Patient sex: F
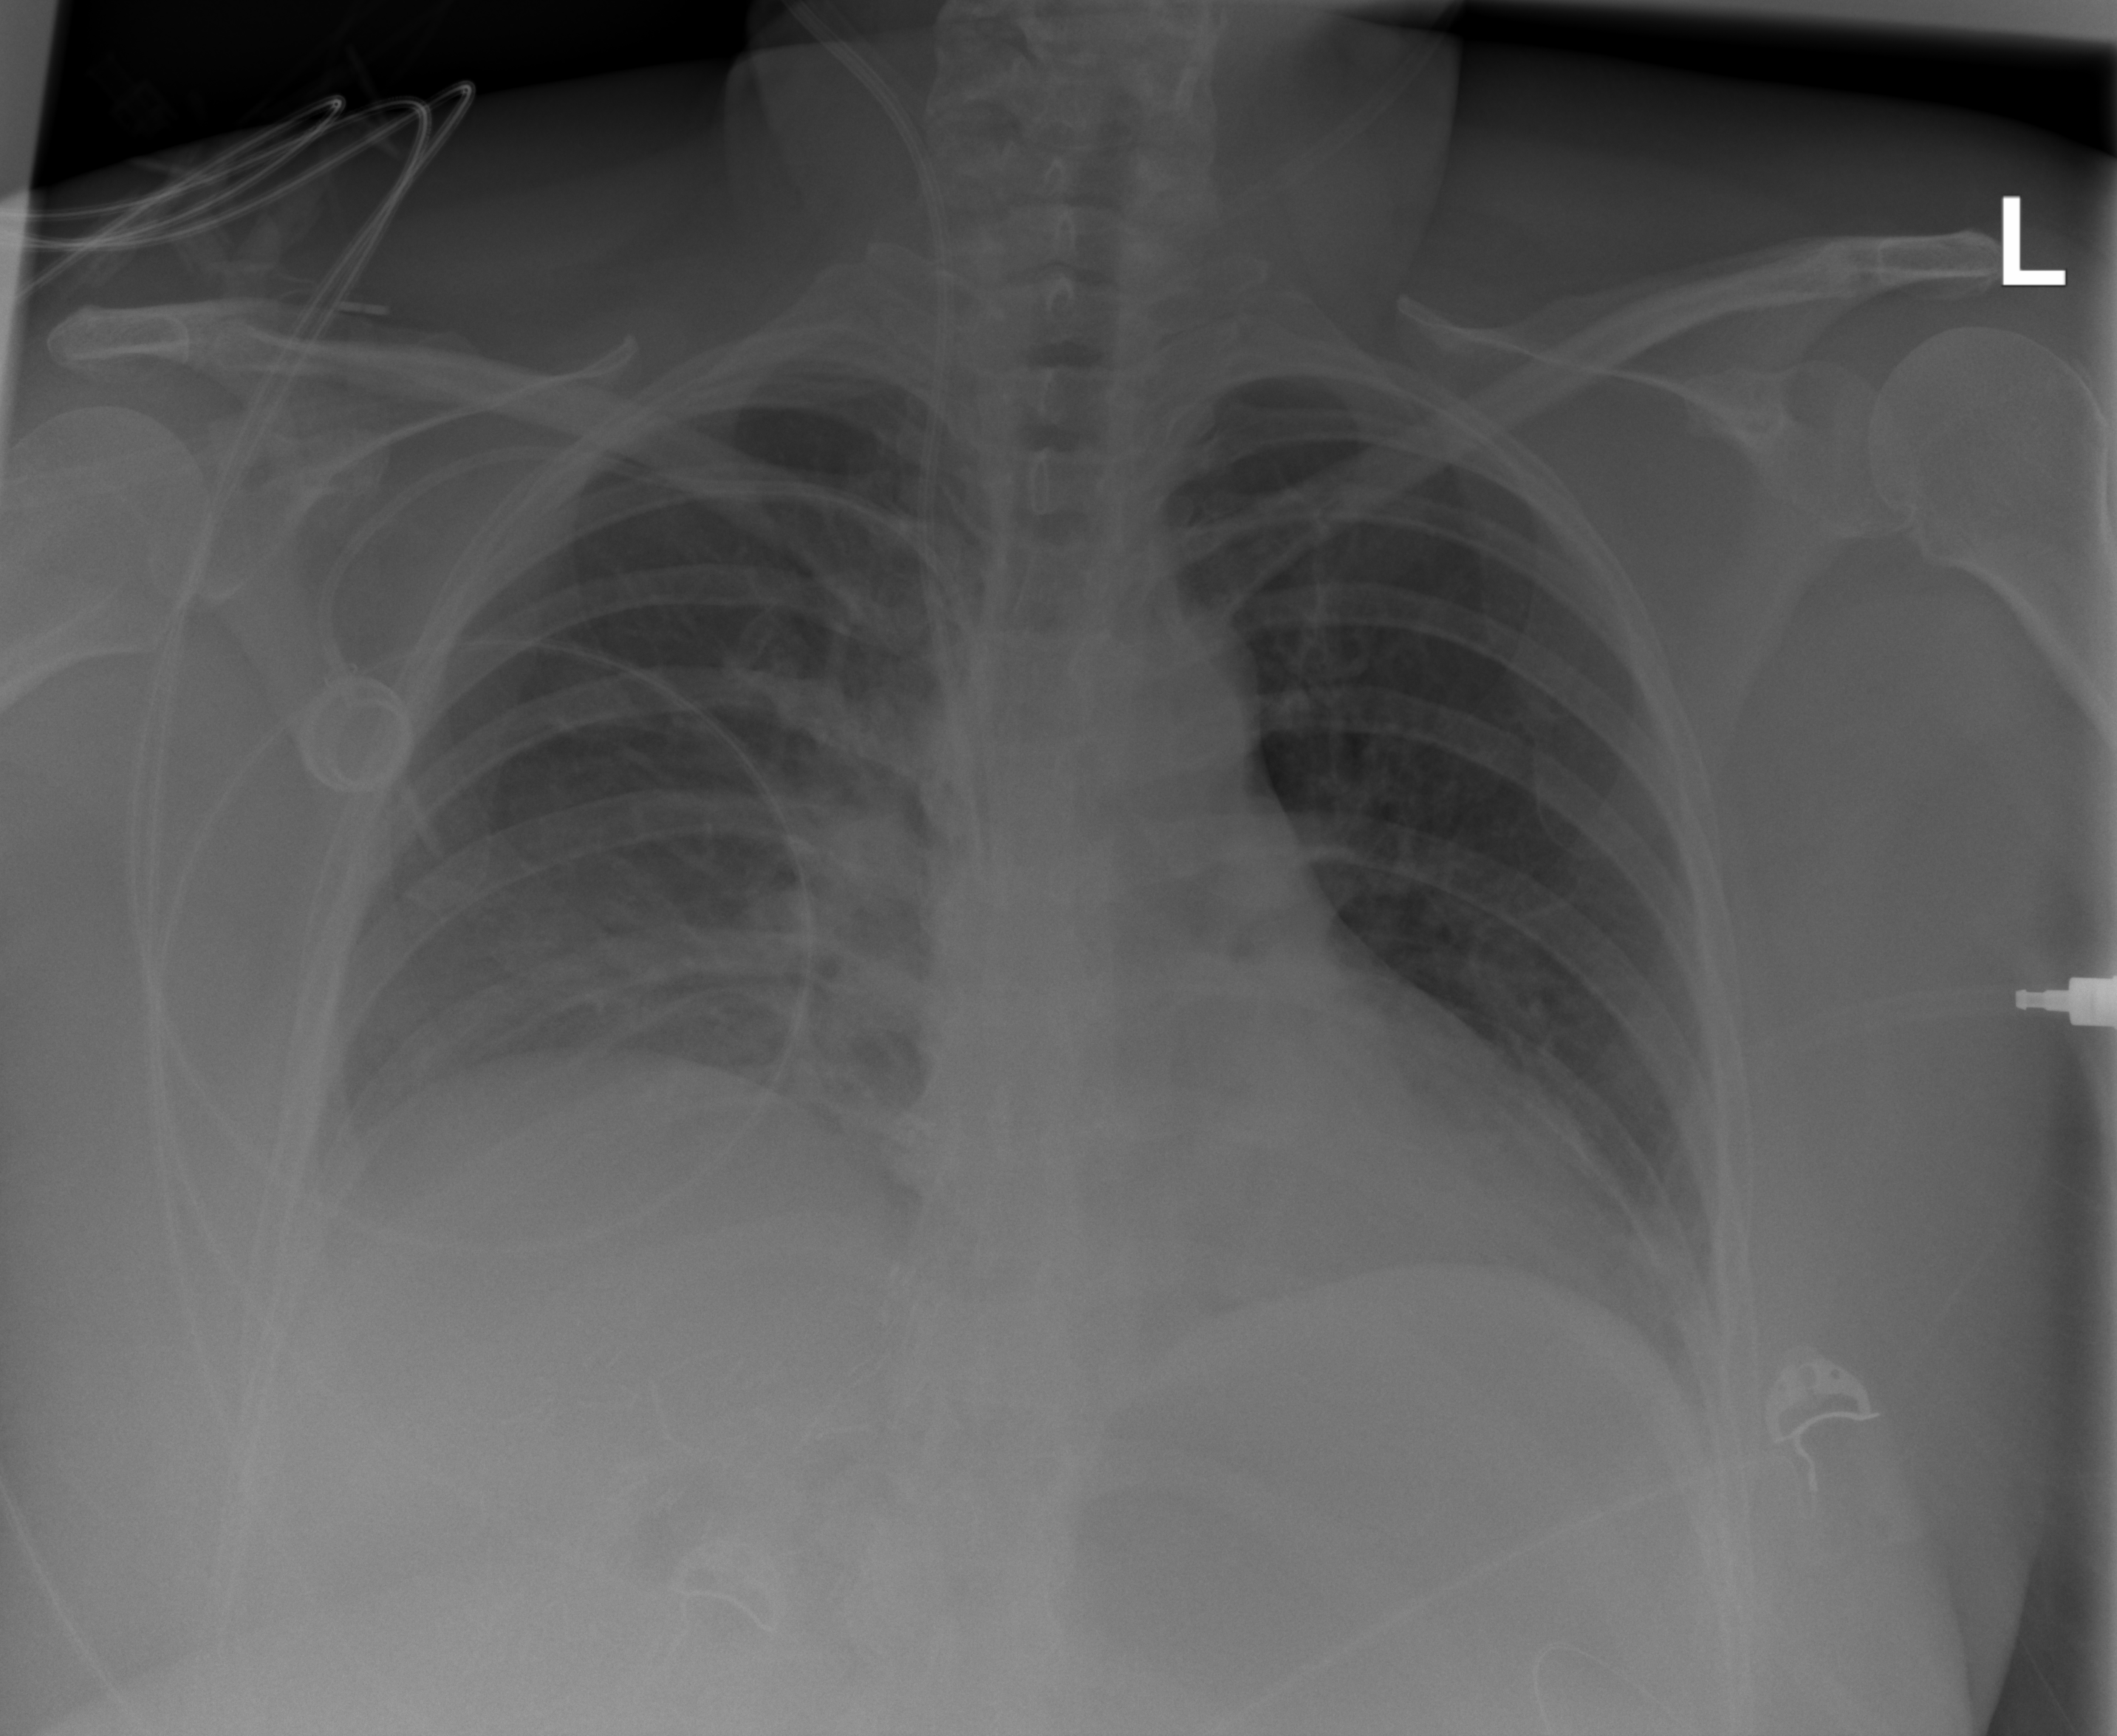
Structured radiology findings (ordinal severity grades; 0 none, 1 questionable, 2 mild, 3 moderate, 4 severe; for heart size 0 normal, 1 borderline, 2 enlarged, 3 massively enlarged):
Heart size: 2
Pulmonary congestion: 0
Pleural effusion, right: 2
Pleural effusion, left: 0
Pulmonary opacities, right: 0
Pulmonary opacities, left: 0
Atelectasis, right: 2
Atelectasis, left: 0